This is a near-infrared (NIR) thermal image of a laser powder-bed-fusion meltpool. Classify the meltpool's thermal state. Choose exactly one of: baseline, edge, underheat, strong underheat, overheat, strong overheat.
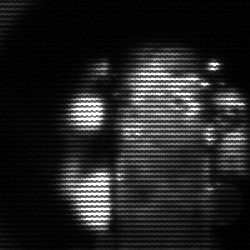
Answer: strong underheat